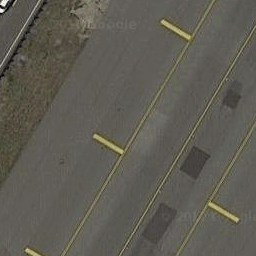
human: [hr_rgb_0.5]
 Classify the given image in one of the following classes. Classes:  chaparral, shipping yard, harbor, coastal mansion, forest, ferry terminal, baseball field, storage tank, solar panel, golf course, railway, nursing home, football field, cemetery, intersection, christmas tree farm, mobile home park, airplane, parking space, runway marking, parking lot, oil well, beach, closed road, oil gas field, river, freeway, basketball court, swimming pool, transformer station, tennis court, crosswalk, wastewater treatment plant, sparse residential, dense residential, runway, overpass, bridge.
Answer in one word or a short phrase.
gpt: runway marking